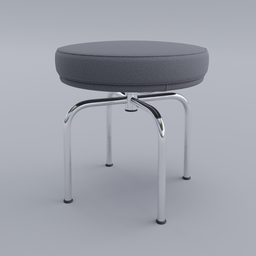
Label: furniture